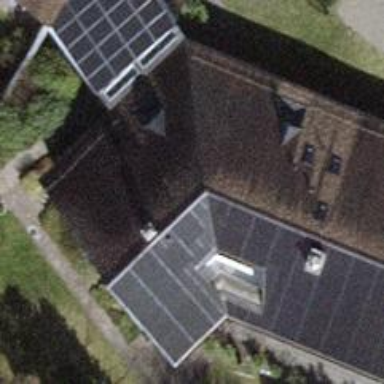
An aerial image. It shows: Building with tiled roof.